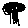
Label: tree